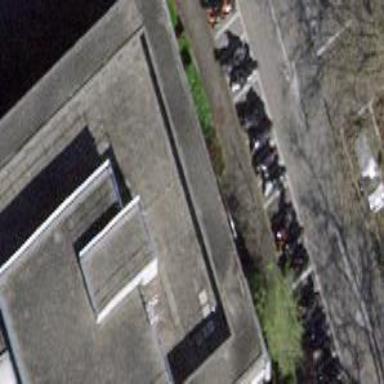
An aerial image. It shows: Motorcycle parking area.